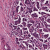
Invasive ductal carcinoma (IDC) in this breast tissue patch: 1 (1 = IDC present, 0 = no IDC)